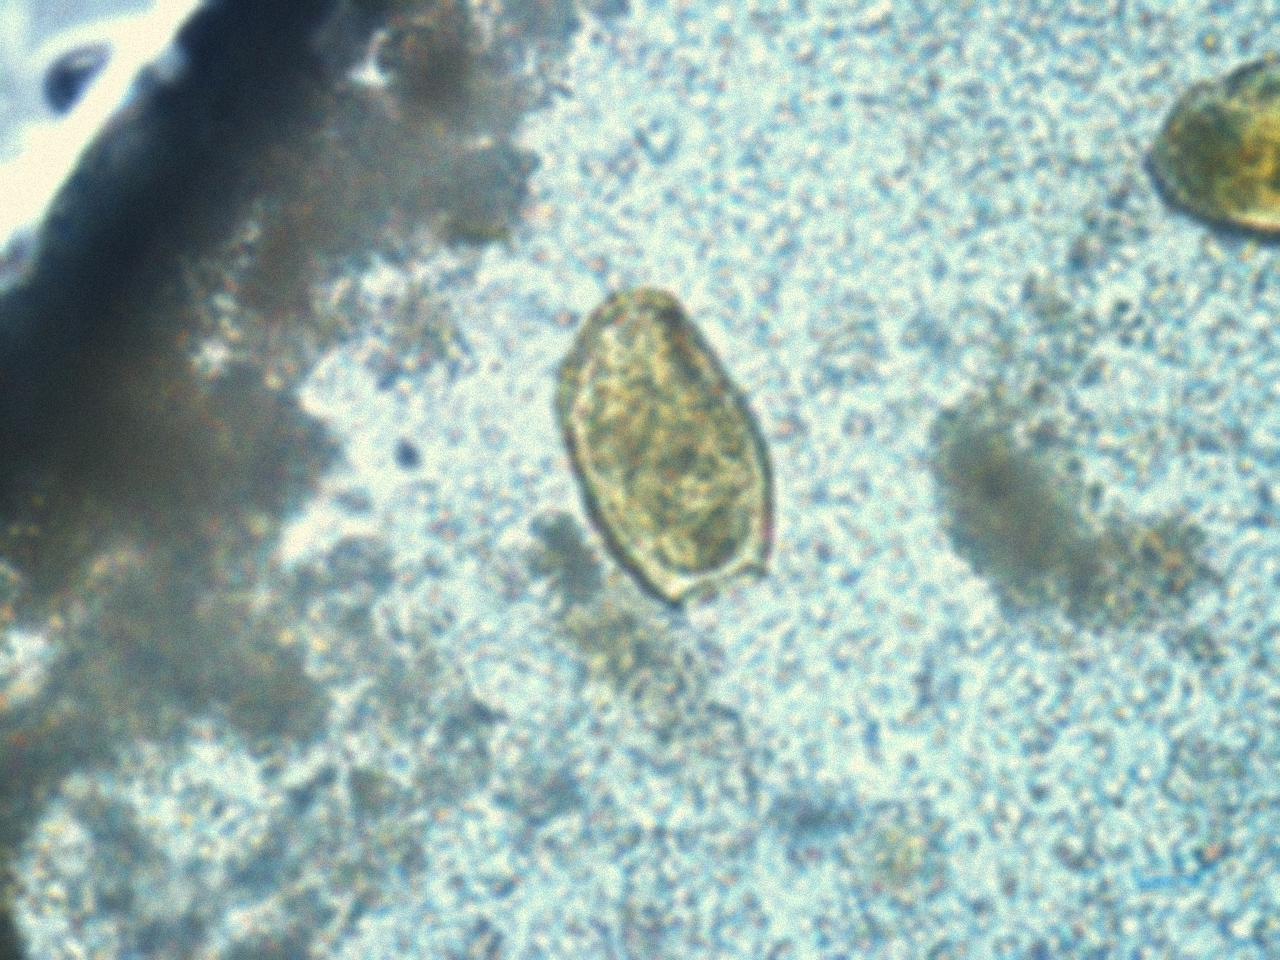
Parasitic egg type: Paragonimus spp